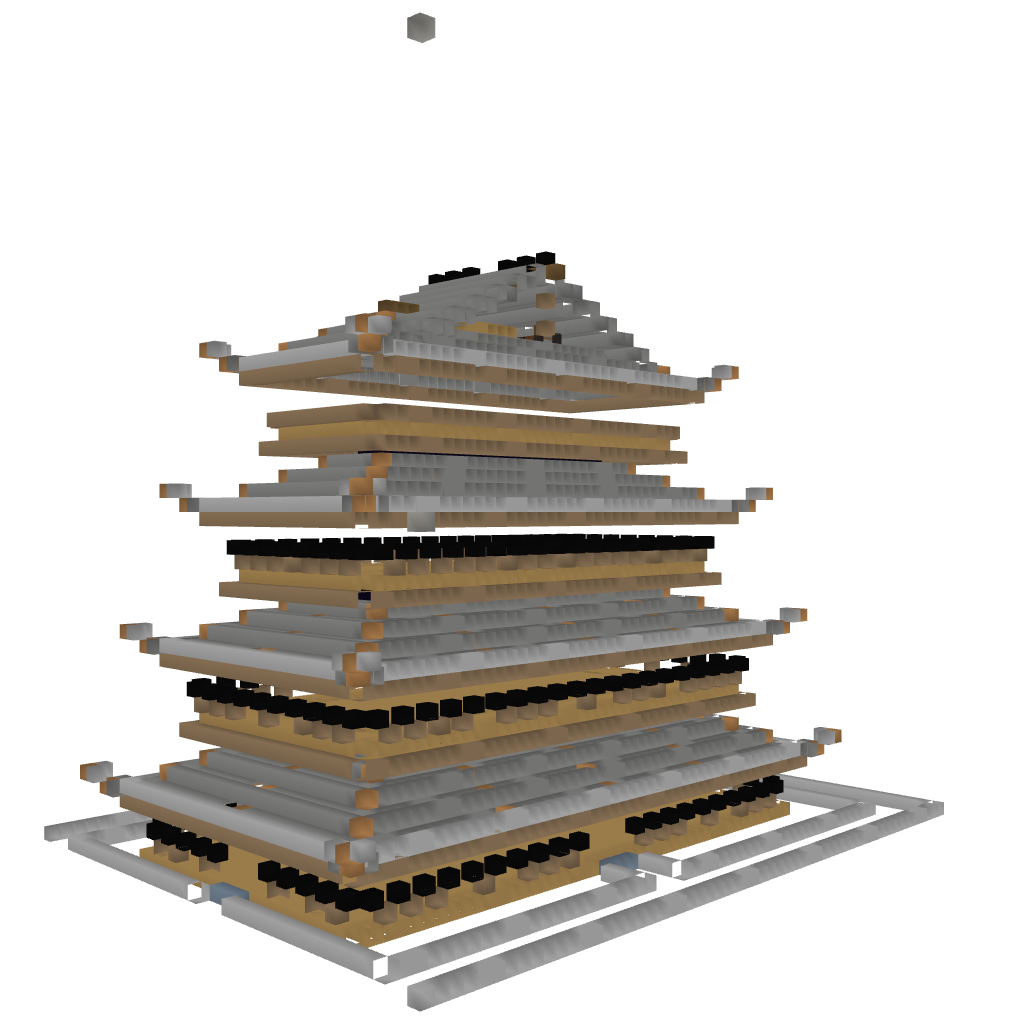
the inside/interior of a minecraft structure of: -- The Bagel Pagoda --